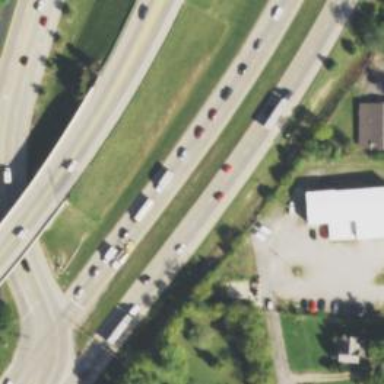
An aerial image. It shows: Asphalt trunk highway classified as expressway.